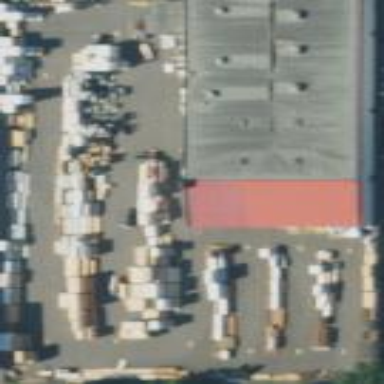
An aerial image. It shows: Timber yard shop specializing in timber trade.